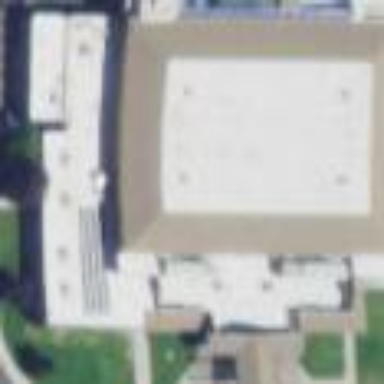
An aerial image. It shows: Public building.